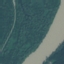
Label: River